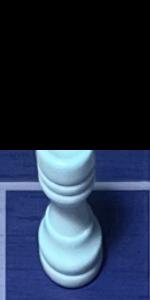
Label: Rook_White